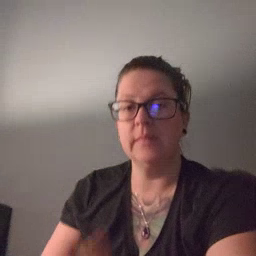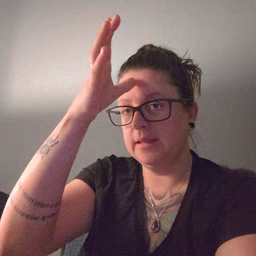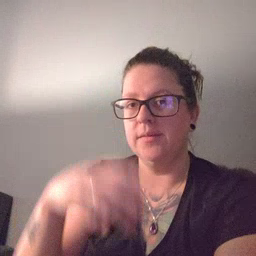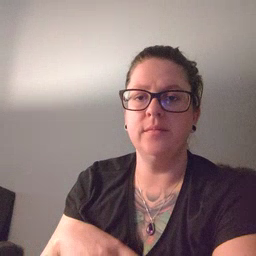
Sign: dad